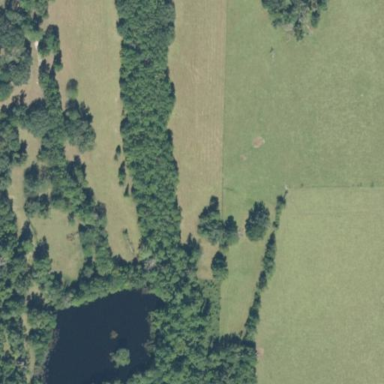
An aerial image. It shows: Mixed leaf woodland.